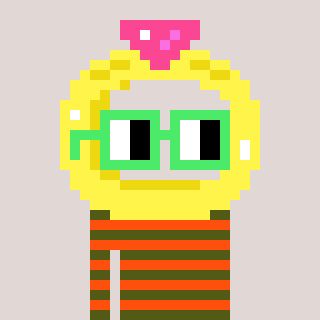
a pixel art character with square light green glasses, a ring-shaped head and a orange-colored body on a warm background